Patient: sex F, age 44
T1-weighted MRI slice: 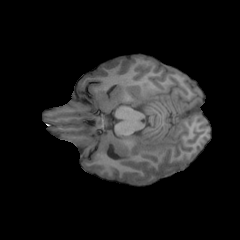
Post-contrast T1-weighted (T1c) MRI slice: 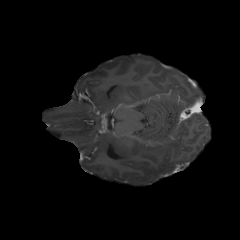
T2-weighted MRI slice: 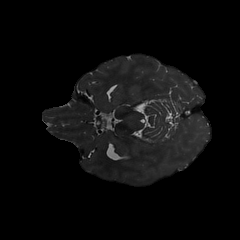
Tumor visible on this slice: no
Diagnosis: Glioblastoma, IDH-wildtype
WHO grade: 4